Question: Anyone knows how the center part is being listed? I tried using listview but it does not have a space large enough for the image

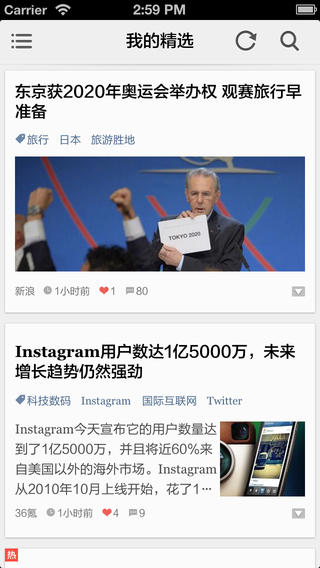
Answer: You need to customize the normal behavior of the 'ListView'. The layout you see inside each row, is a separate layout file prepared, that contains some TextViews, ImageViews, and that layout file is inflated as a row of the 'ListView'.
Check out this example: <URL>
Very nicely explained how we can customize a 'ListView'.